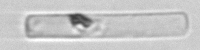
Label: Guinardia_delicatula